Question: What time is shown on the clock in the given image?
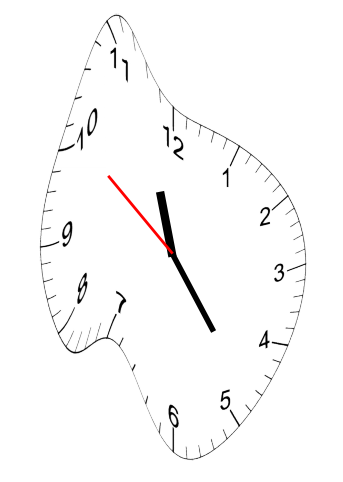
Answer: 11:23:51